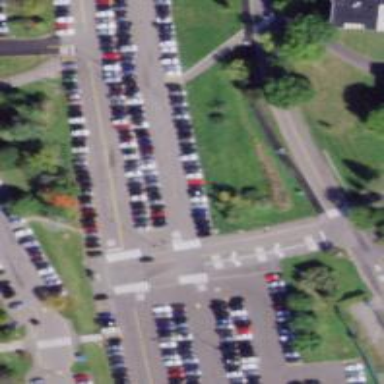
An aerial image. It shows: Marked crossing on asphalt footway.